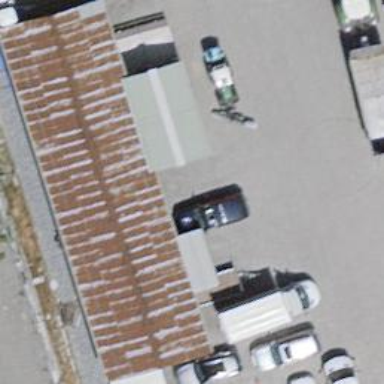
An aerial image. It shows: Shed.